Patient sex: M
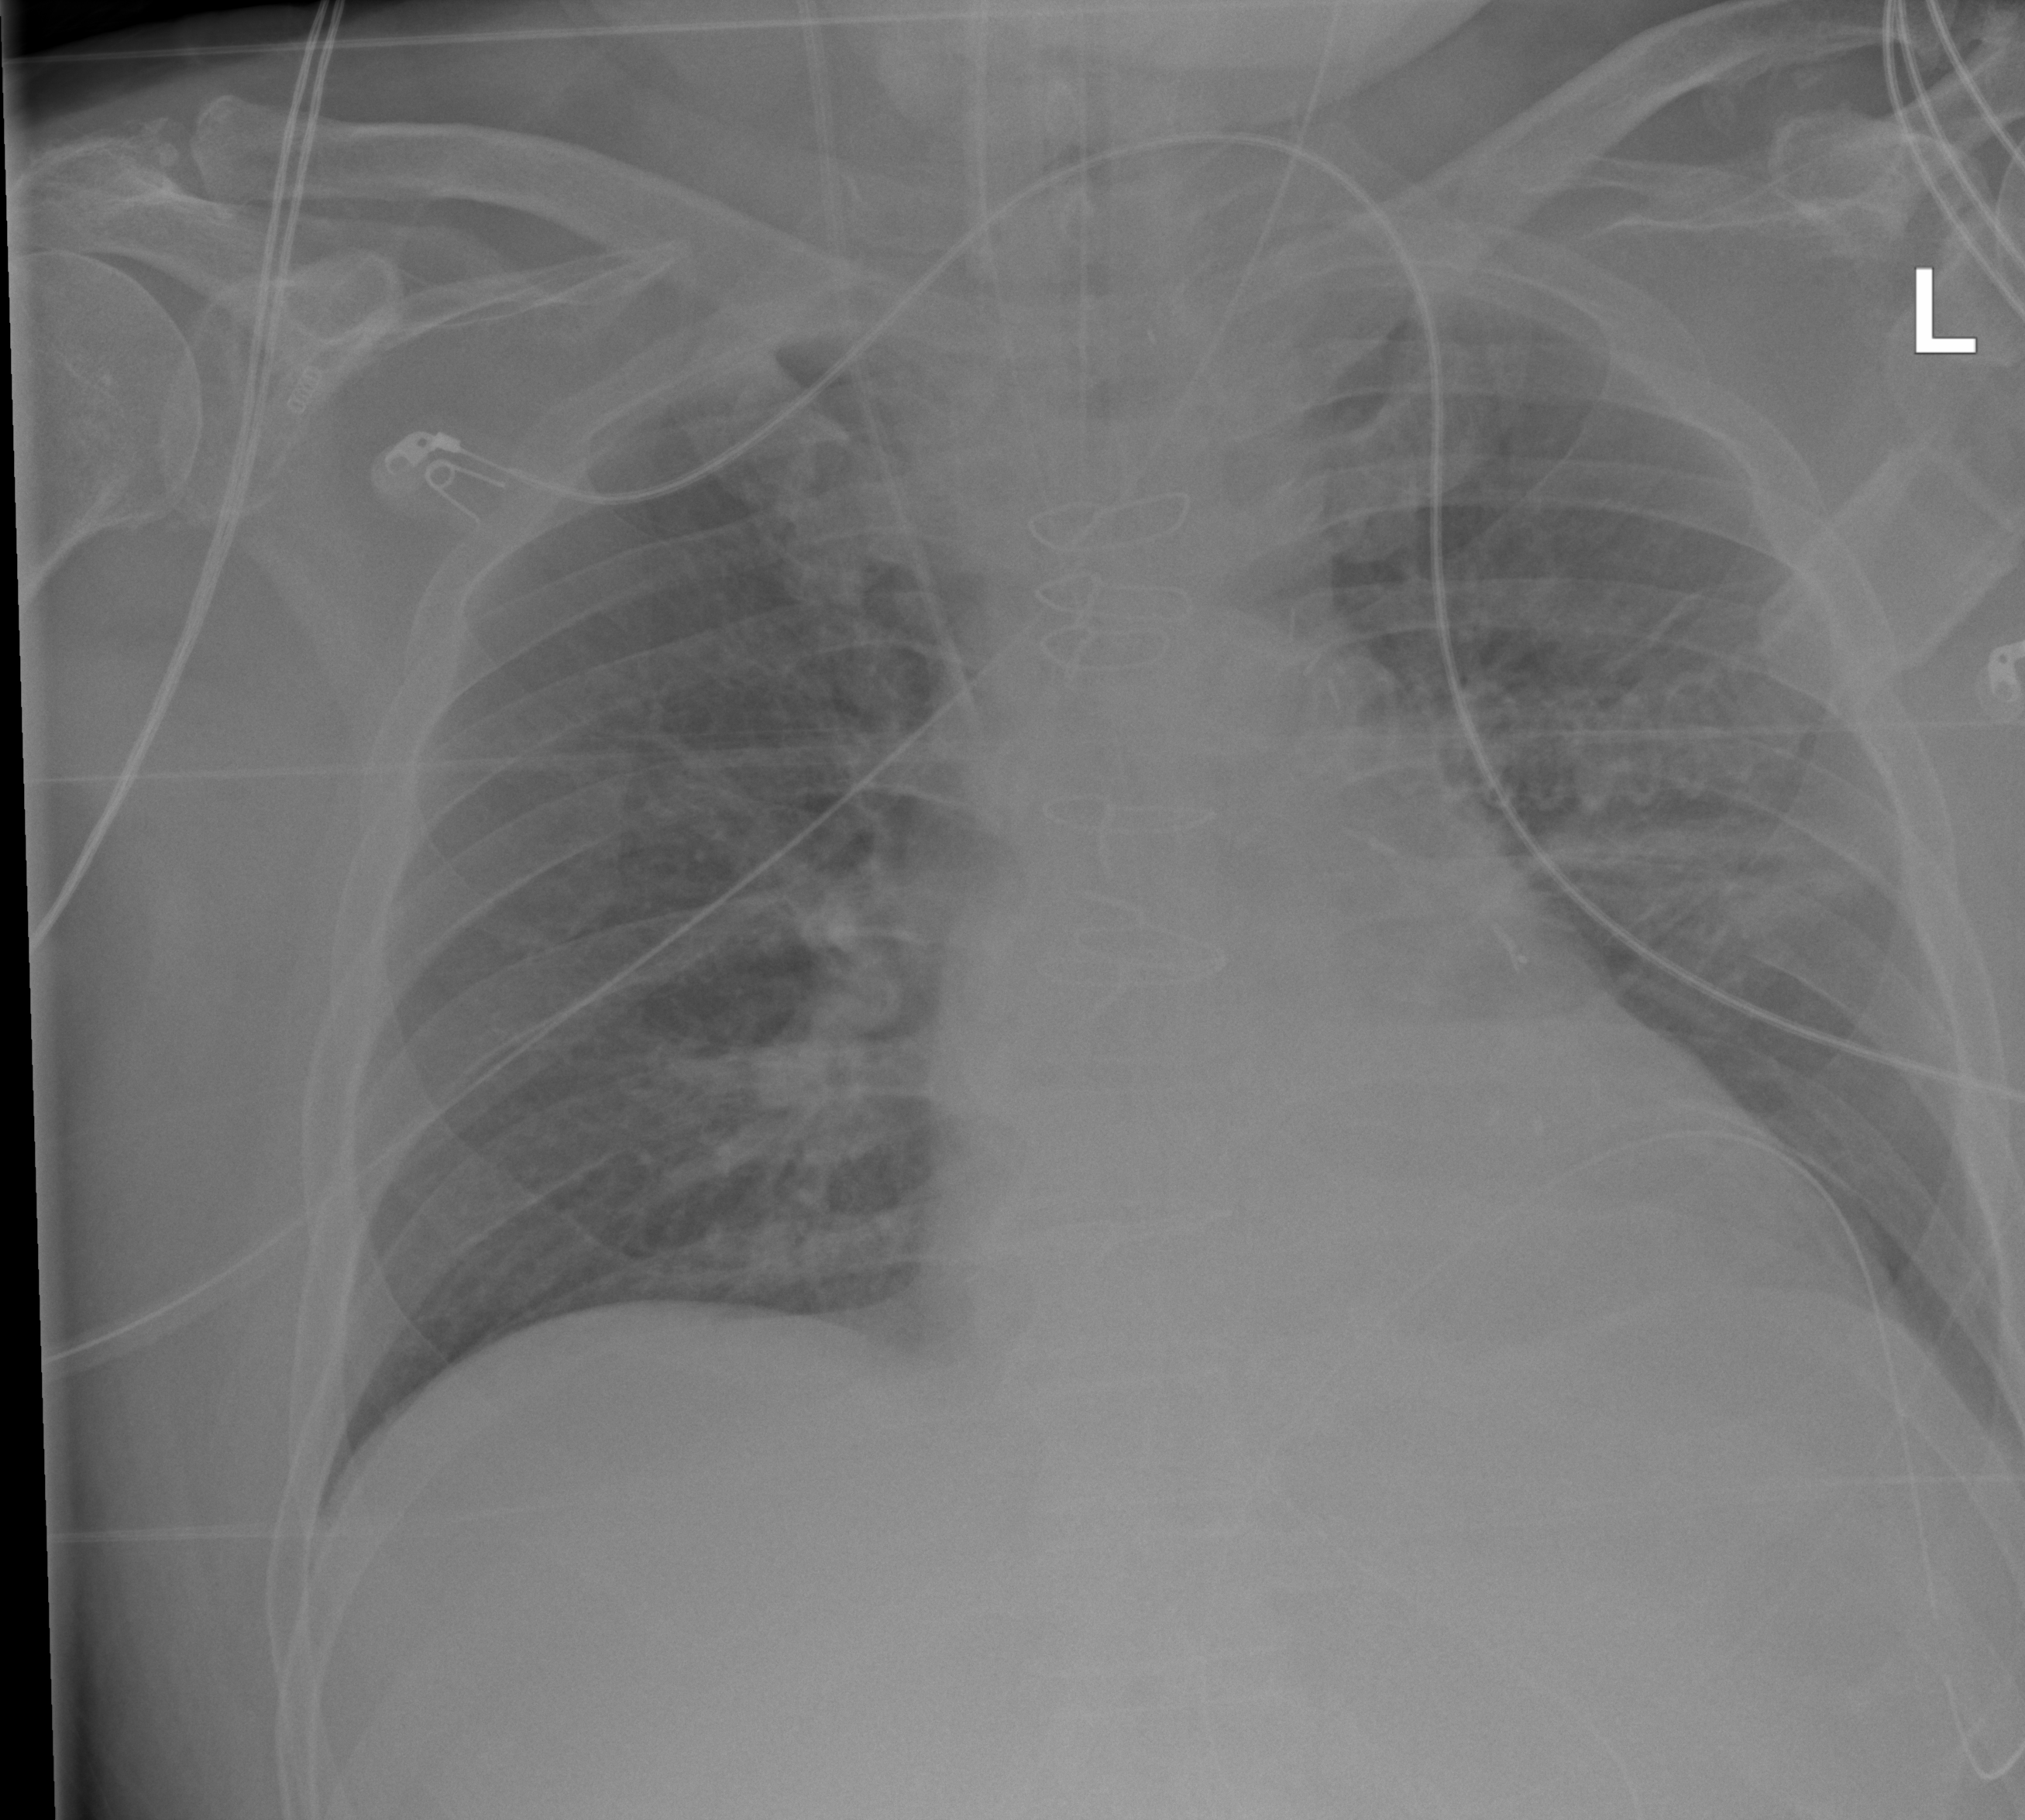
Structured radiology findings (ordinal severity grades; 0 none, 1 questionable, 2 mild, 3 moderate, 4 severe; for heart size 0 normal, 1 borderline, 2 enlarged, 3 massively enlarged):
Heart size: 2
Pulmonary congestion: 2
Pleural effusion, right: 0
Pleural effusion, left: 0
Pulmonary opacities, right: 0
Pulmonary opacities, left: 0
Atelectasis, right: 0
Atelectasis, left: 2